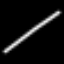
Label: line